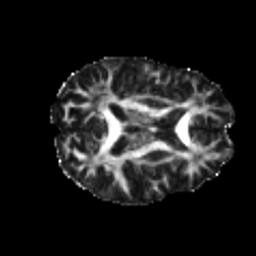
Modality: FA
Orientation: axial
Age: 22
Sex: male
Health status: healthy
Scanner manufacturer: philips
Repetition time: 7.388 s
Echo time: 0.08599 s